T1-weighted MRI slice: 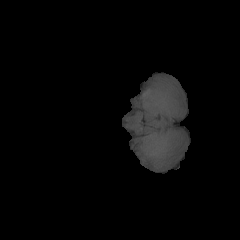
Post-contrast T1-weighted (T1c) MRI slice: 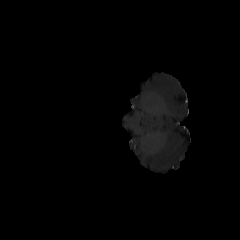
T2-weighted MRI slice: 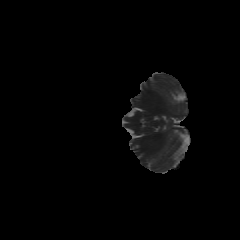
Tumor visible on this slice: no